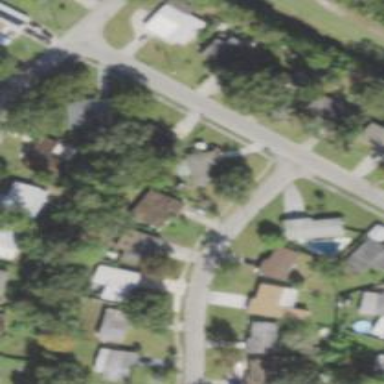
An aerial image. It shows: Residential road with sidewalk on the left.